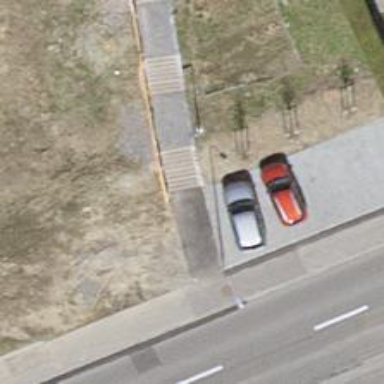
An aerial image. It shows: Set of steps on the road.